Field crop: maize
Growth stage: 1
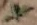
Species: atriplex